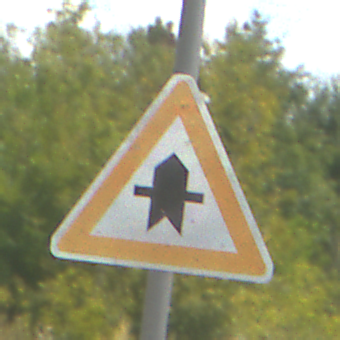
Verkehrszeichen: Vorfahrt
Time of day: Midday
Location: Outdoor (Suburban)
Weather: PartlyCloudy
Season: Summer
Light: Natural